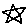
Label: star